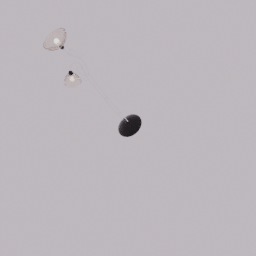
Label: lighting